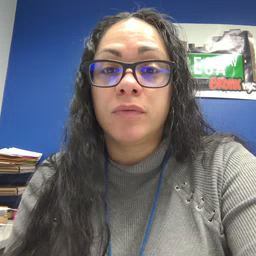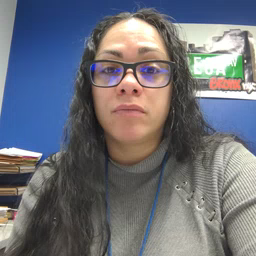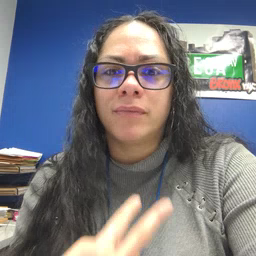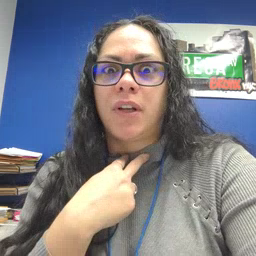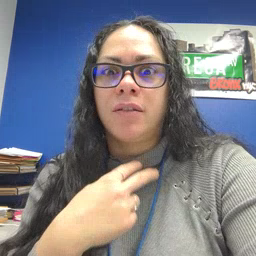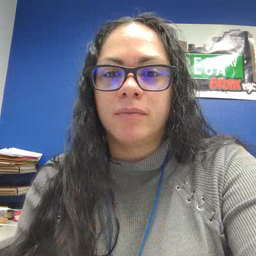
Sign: stuck